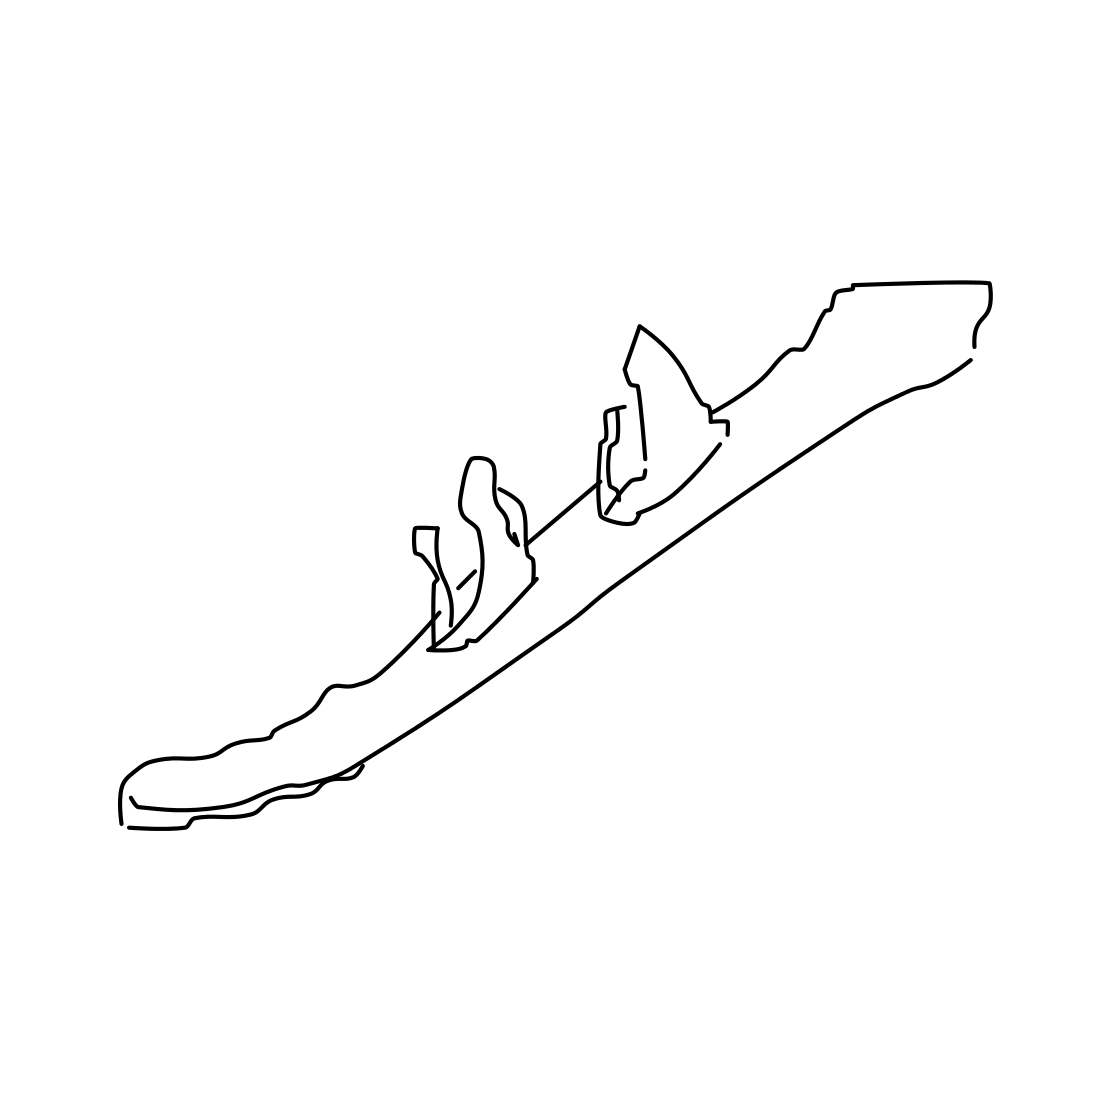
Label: snowboard